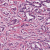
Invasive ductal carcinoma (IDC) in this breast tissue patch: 1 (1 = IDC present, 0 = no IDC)